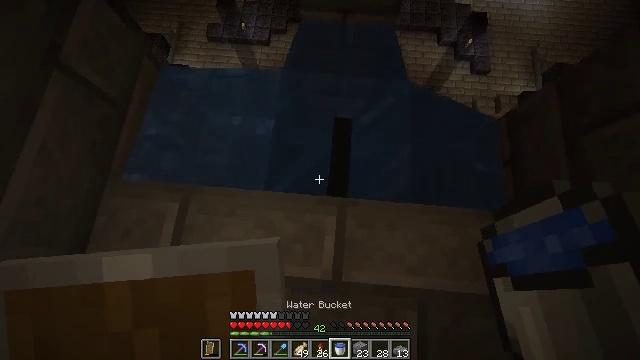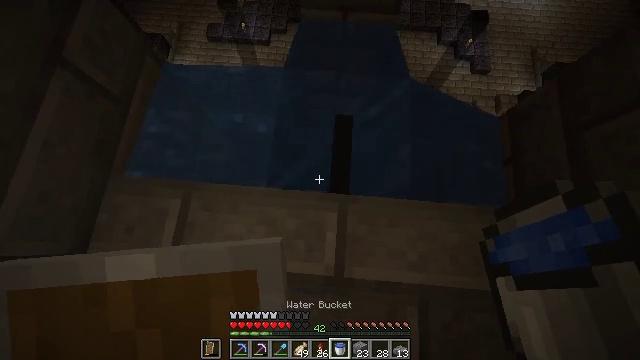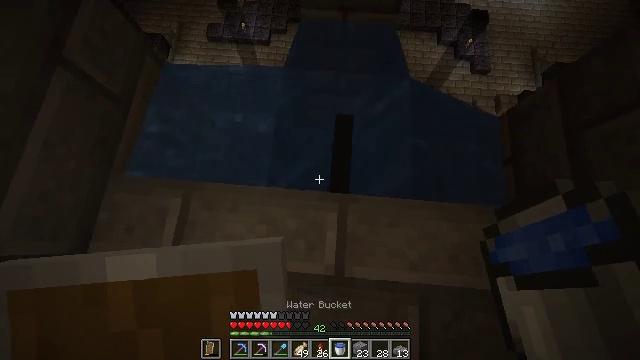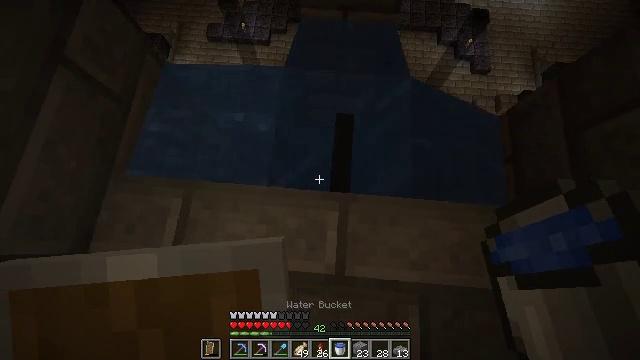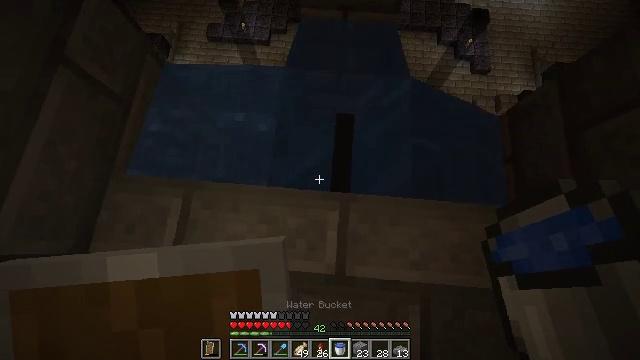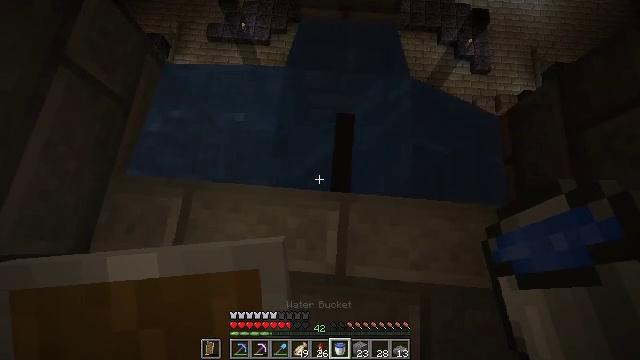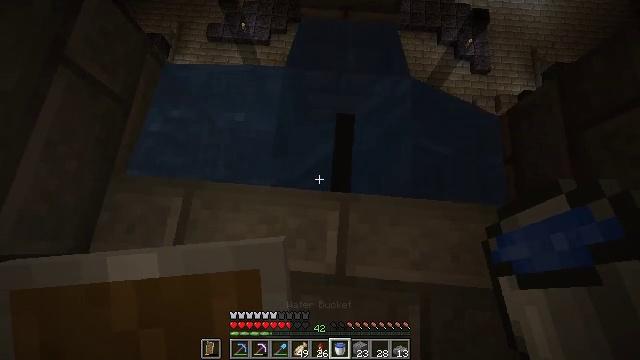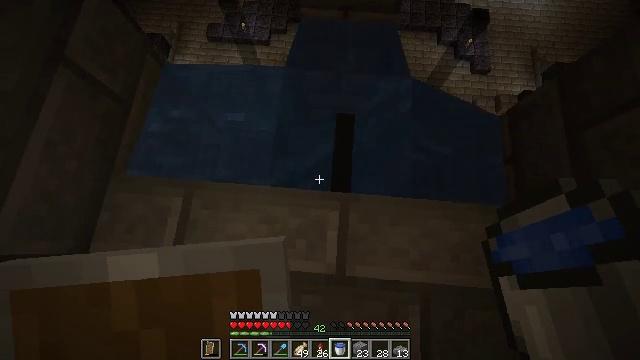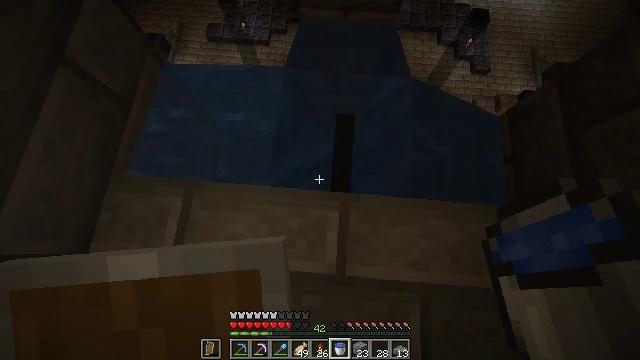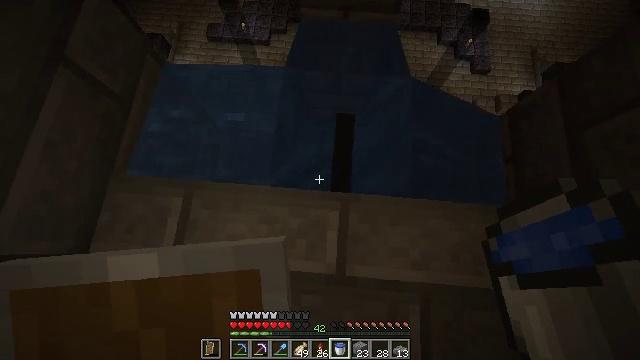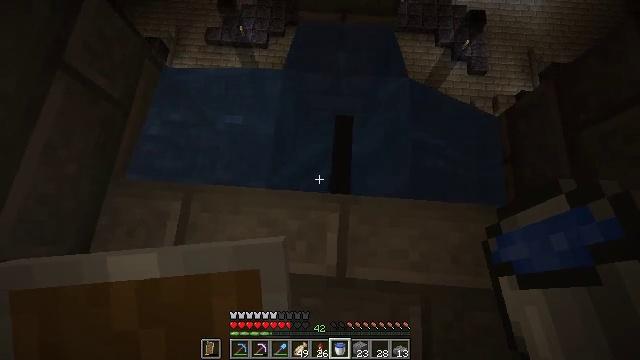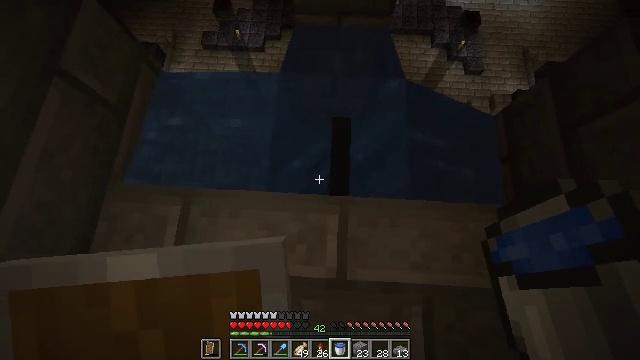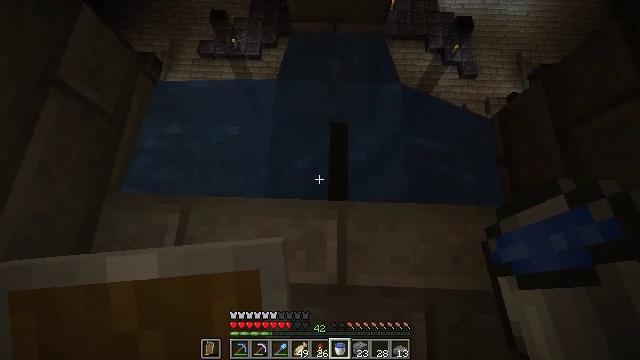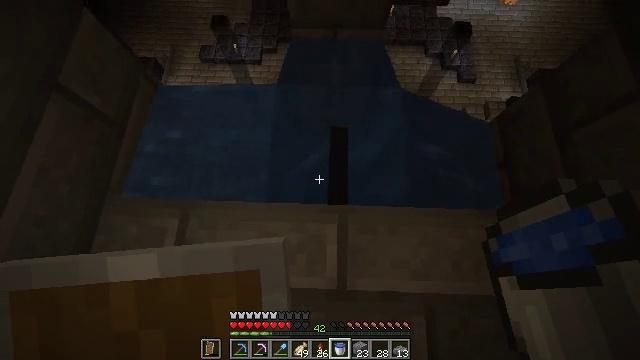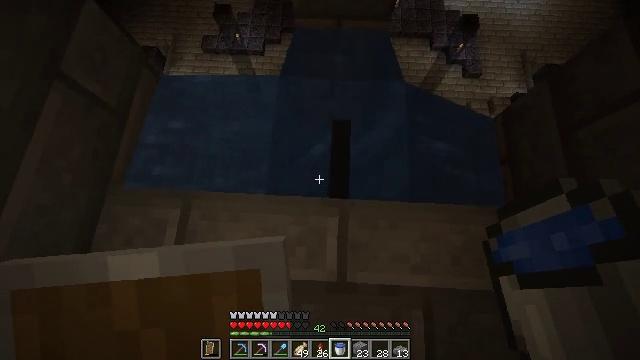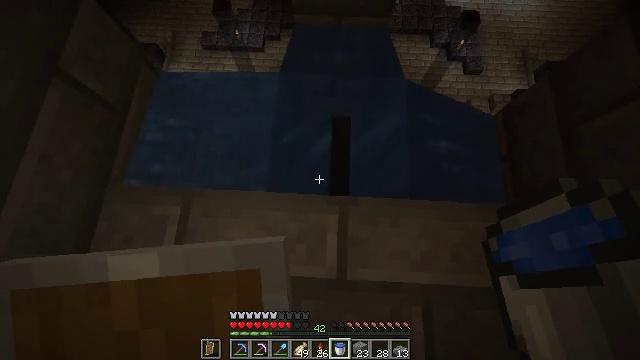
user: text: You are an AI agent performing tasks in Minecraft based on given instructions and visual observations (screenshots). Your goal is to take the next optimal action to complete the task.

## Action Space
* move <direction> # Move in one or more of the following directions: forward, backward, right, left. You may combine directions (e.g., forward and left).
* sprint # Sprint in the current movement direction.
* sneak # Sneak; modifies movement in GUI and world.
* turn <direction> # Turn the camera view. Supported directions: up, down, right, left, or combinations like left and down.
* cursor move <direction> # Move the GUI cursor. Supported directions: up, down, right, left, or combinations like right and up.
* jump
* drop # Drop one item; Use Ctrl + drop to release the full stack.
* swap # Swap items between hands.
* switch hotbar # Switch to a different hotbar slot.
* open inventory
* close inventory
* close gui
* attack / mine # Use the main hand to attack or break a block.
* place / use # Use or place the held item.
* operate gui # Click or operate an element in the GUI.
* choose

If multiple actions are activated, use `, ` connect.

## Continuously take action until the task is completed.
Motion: motion action
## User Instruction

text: Attack the black stained glass pane to break it.
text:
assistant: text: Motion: no_op
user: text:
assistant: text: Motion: no_op
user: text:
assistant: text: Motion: no_op
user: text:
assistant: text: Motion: no_op
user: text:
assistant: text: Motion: no_op
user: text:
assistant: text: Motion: no_op
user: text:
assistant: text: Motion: no_op
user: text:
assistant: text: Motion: no_op
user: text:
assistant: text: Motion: no_op
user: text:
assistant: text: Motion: no_op
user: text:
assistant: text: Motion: turn right
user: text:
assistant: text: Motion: turn right and up
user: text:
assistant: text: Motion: no_op
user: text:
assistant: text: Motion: turn left and down
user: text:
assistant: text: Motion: no_op
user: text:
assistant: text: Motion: no_op
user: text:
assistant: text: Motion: no_op
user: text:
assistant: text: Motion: no_op
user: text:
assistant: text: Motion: no_op
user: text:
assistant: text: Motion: no_op
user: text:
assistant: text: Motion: no_op
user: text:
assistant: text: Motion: no_op
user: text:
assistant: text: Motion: no_op
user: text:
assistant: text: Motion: no_op
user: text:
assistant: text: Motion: no_op
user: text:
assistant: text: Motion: no_op
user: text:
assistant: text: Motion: no_op
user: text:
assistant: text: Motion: no_op
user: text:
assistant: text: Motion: no_op
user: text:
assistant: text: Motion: no_op